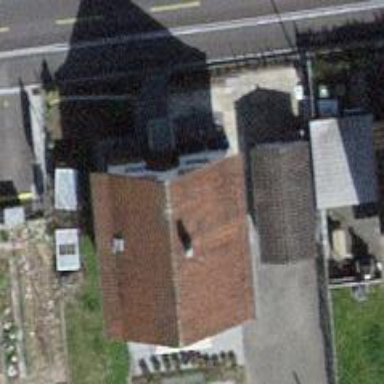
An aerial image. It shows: Building with tiled roof.